Field crop: maize
Growth stage: 2
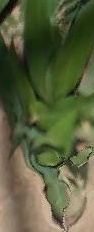
Species: maize